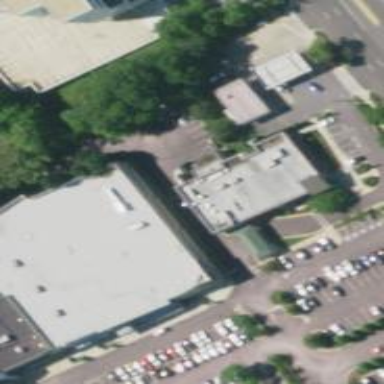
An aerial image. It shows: Retail building housing supermarket.